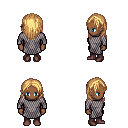
a pixel art fantasy rpg character, female body template, human, dark skin, chain mail, metal pants, light blonde long hairstyle, maroon shoes, four views (front, back, left, right), 2x2 character sprite sheet, small pixel art, hard edges, no anti-aliasing